Question: I have been using Emacs 24.4 for all my math/scientific notes. 'org-latex-preview' is fantastic for this! But recently, I upgraded to a macbook pro with retina display, and I now see that all my equations in org-mode are... fuzzy. Is there a setting I can change to up-res these?
Here is a screenshot:

Thanks!
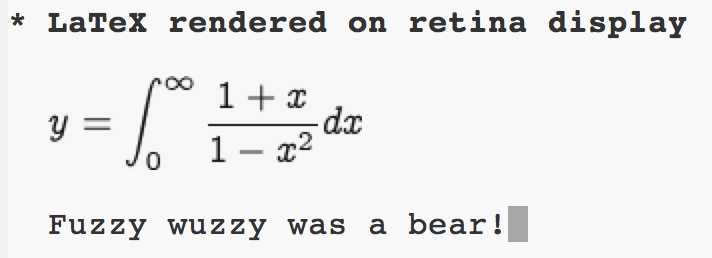
Answer: A couple of years back, I decided to fix this and wrote a patch to add 'dvisvgm' as a render option for latex previews. While this worked great, I never submitted it (no time or knowledge on how to officially patch org).
Today, I was thrilled to discover that org-mode v9.0.6, now has this feature!
To activate, first check that you have 'dvisvgm' on your system. Then update org-mode and add the following line to your 'init.el' file:
'''
(setq org-latex-create-formula-image-program 'dvisvgm)
'''
And presto!
<URL>